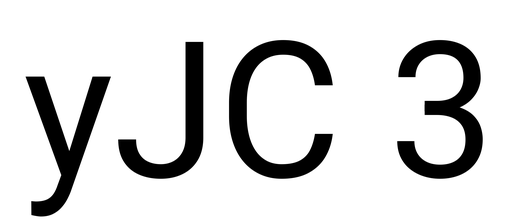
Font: Roboto_Regular